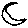
Label: moon